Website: bh-photo
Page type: cart
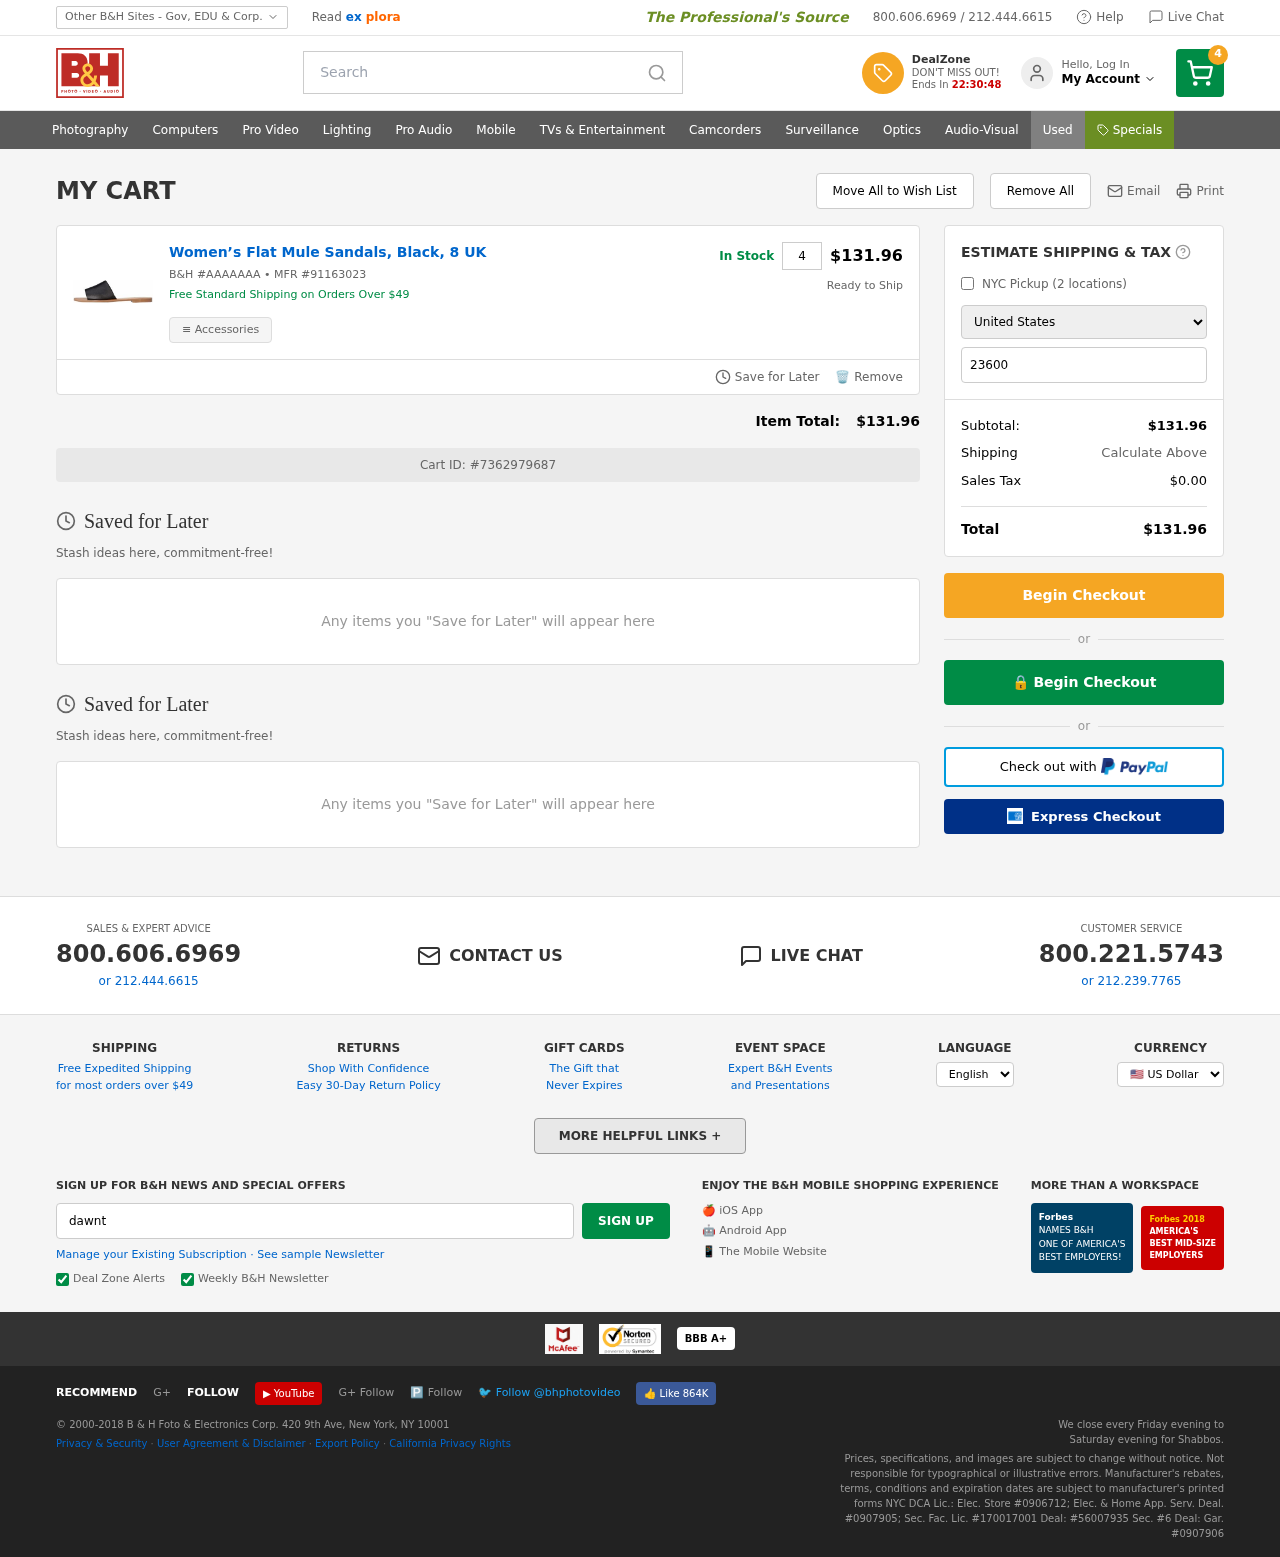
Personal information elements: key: PII_COUNTRY
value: United States
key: PII_EMAIL
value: dawntaylor@hotmail.com
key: PII_POSTCODE
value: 23600
Product elements: key: PRODUCT1_NAME
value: Women’s Flat Mule Sandals, Black, 8 UK
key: PRODUCT1_QUANTITY
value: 4
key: PRODUCT1_SKU
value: AAAAAAA
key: PRODUCT1_MFR
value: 91163023
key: PRODUCT1_SUBTOTAL
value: $131.96
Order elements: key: ORDER_NUM_ITEMS
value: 4
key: ORDER_SUBTOTAL
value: $131.96
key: ORDER_ID
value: #7362979687
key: ORDER_TAX
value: $0.00
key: ORDER_TOTAL
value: $131.96
Search elements: key: HEADER_SEARCH
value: Search